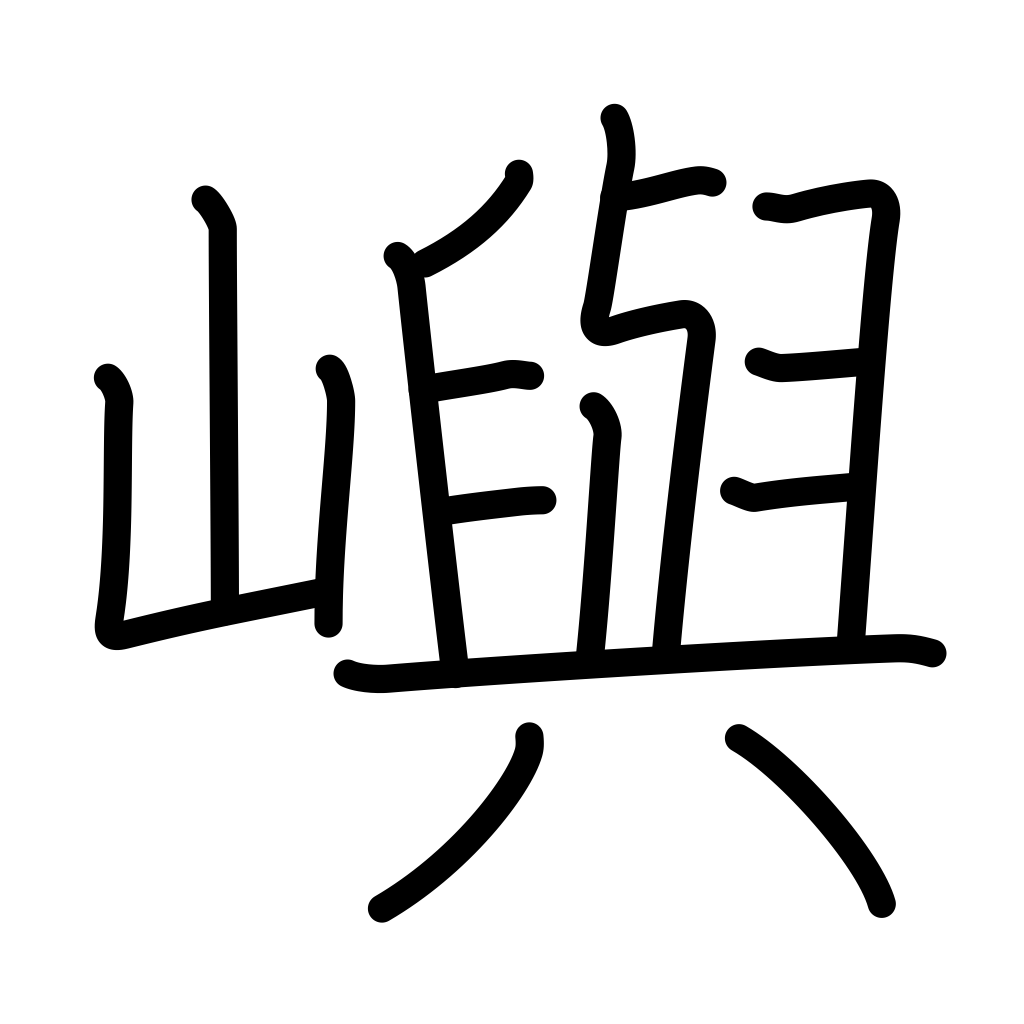
Meaning: island